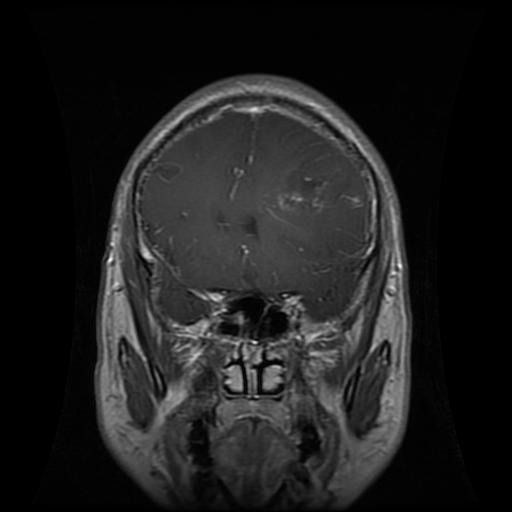
Label: glioma